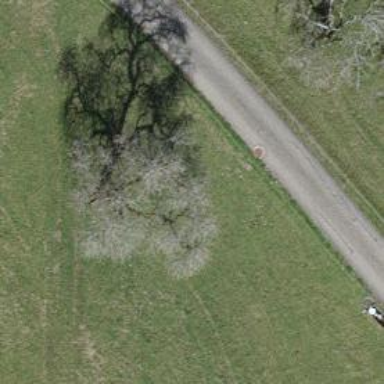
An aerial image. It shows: Single tag "natural: tree."